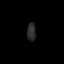
Tissue: prostate
Cell type: T cells
Senescence score: 0.3037
Nuclear area (px): 157
Mean DAPI intensity: 43.076